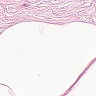
Metastatic tissue present: no